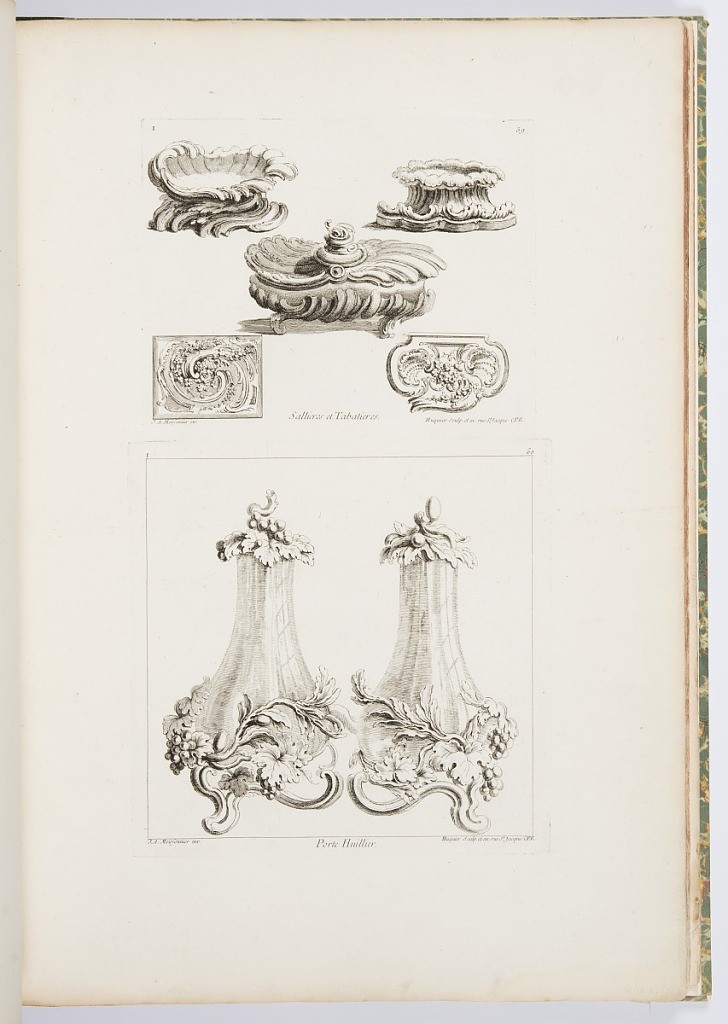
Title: Sallieres et Tabatières [Salt Dishes and Snuff Boxes], plate 69 in Oeuvres de Juste-Aurèle Meissonnier
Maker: Juste-Aurèle Meissonnier, French, b. Italy, 1695–1750
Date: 1740
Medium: Etching on off-white laid paper
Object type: Print
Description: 1921-6-212-23-a: Three projects for salt cellars and two snuffboxes...;     1921-6-212-23-b: Cruets for oil and vinegar, decorated on cover and...